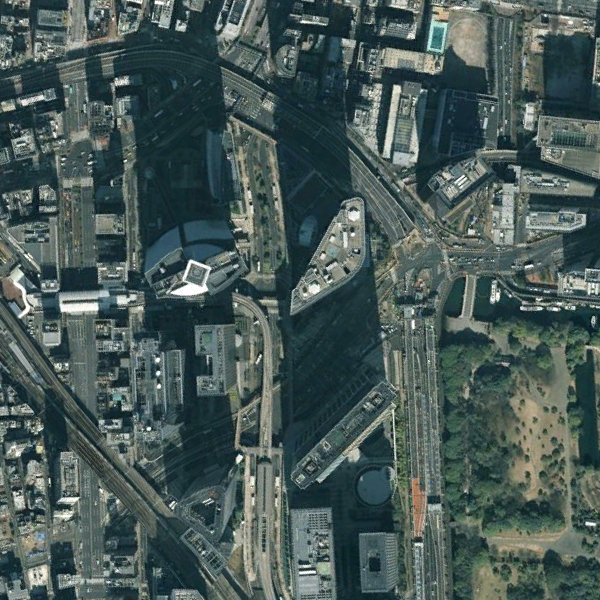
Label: Commercial